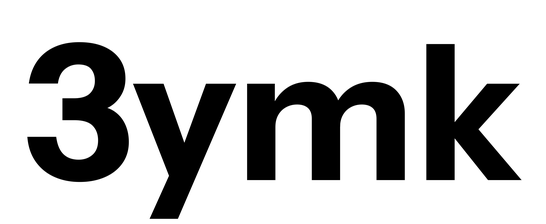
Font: InstrumentSans_Bold